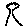
Label: tree